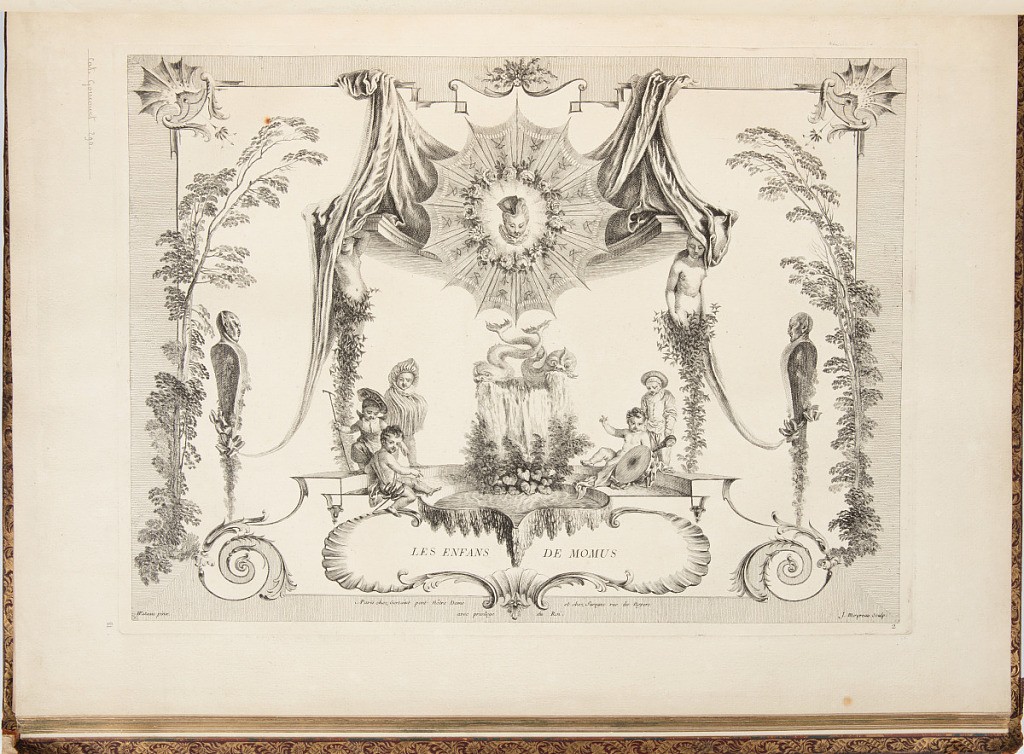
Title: LES ENFANS DE MOMUS
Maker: Antoine Watteau, French, 1684–1721
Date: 1723-1735
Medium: Etching on laid paper
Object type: Bound print
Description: Page of ornament with a scene of children dressed as actors, as a Pierrot, and playing the lute in the center. They are surrounded by motifs including terms, branches, scrolls, a fountain with dolphins, and a cartouche. The plate is signed.